Question: In Wix by default It has been set with default installer icon, but I would like to set my company icon at this physical installer. How can I do this?

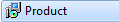
Answer: The icon you are asking about is managed by Windows Installer and can't be changed. It is a default icon assigned to all MSI packages by the OS. You can change the default icon for all MSI packages in the system registry, but this is most likely not what you're trying to do.